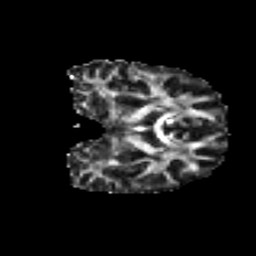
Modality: FA
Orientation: coronal
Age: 33
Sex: female
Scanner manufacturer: ge
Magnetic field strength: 3 T
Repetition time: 7.8 s
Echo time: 0.0606 s